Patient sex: M
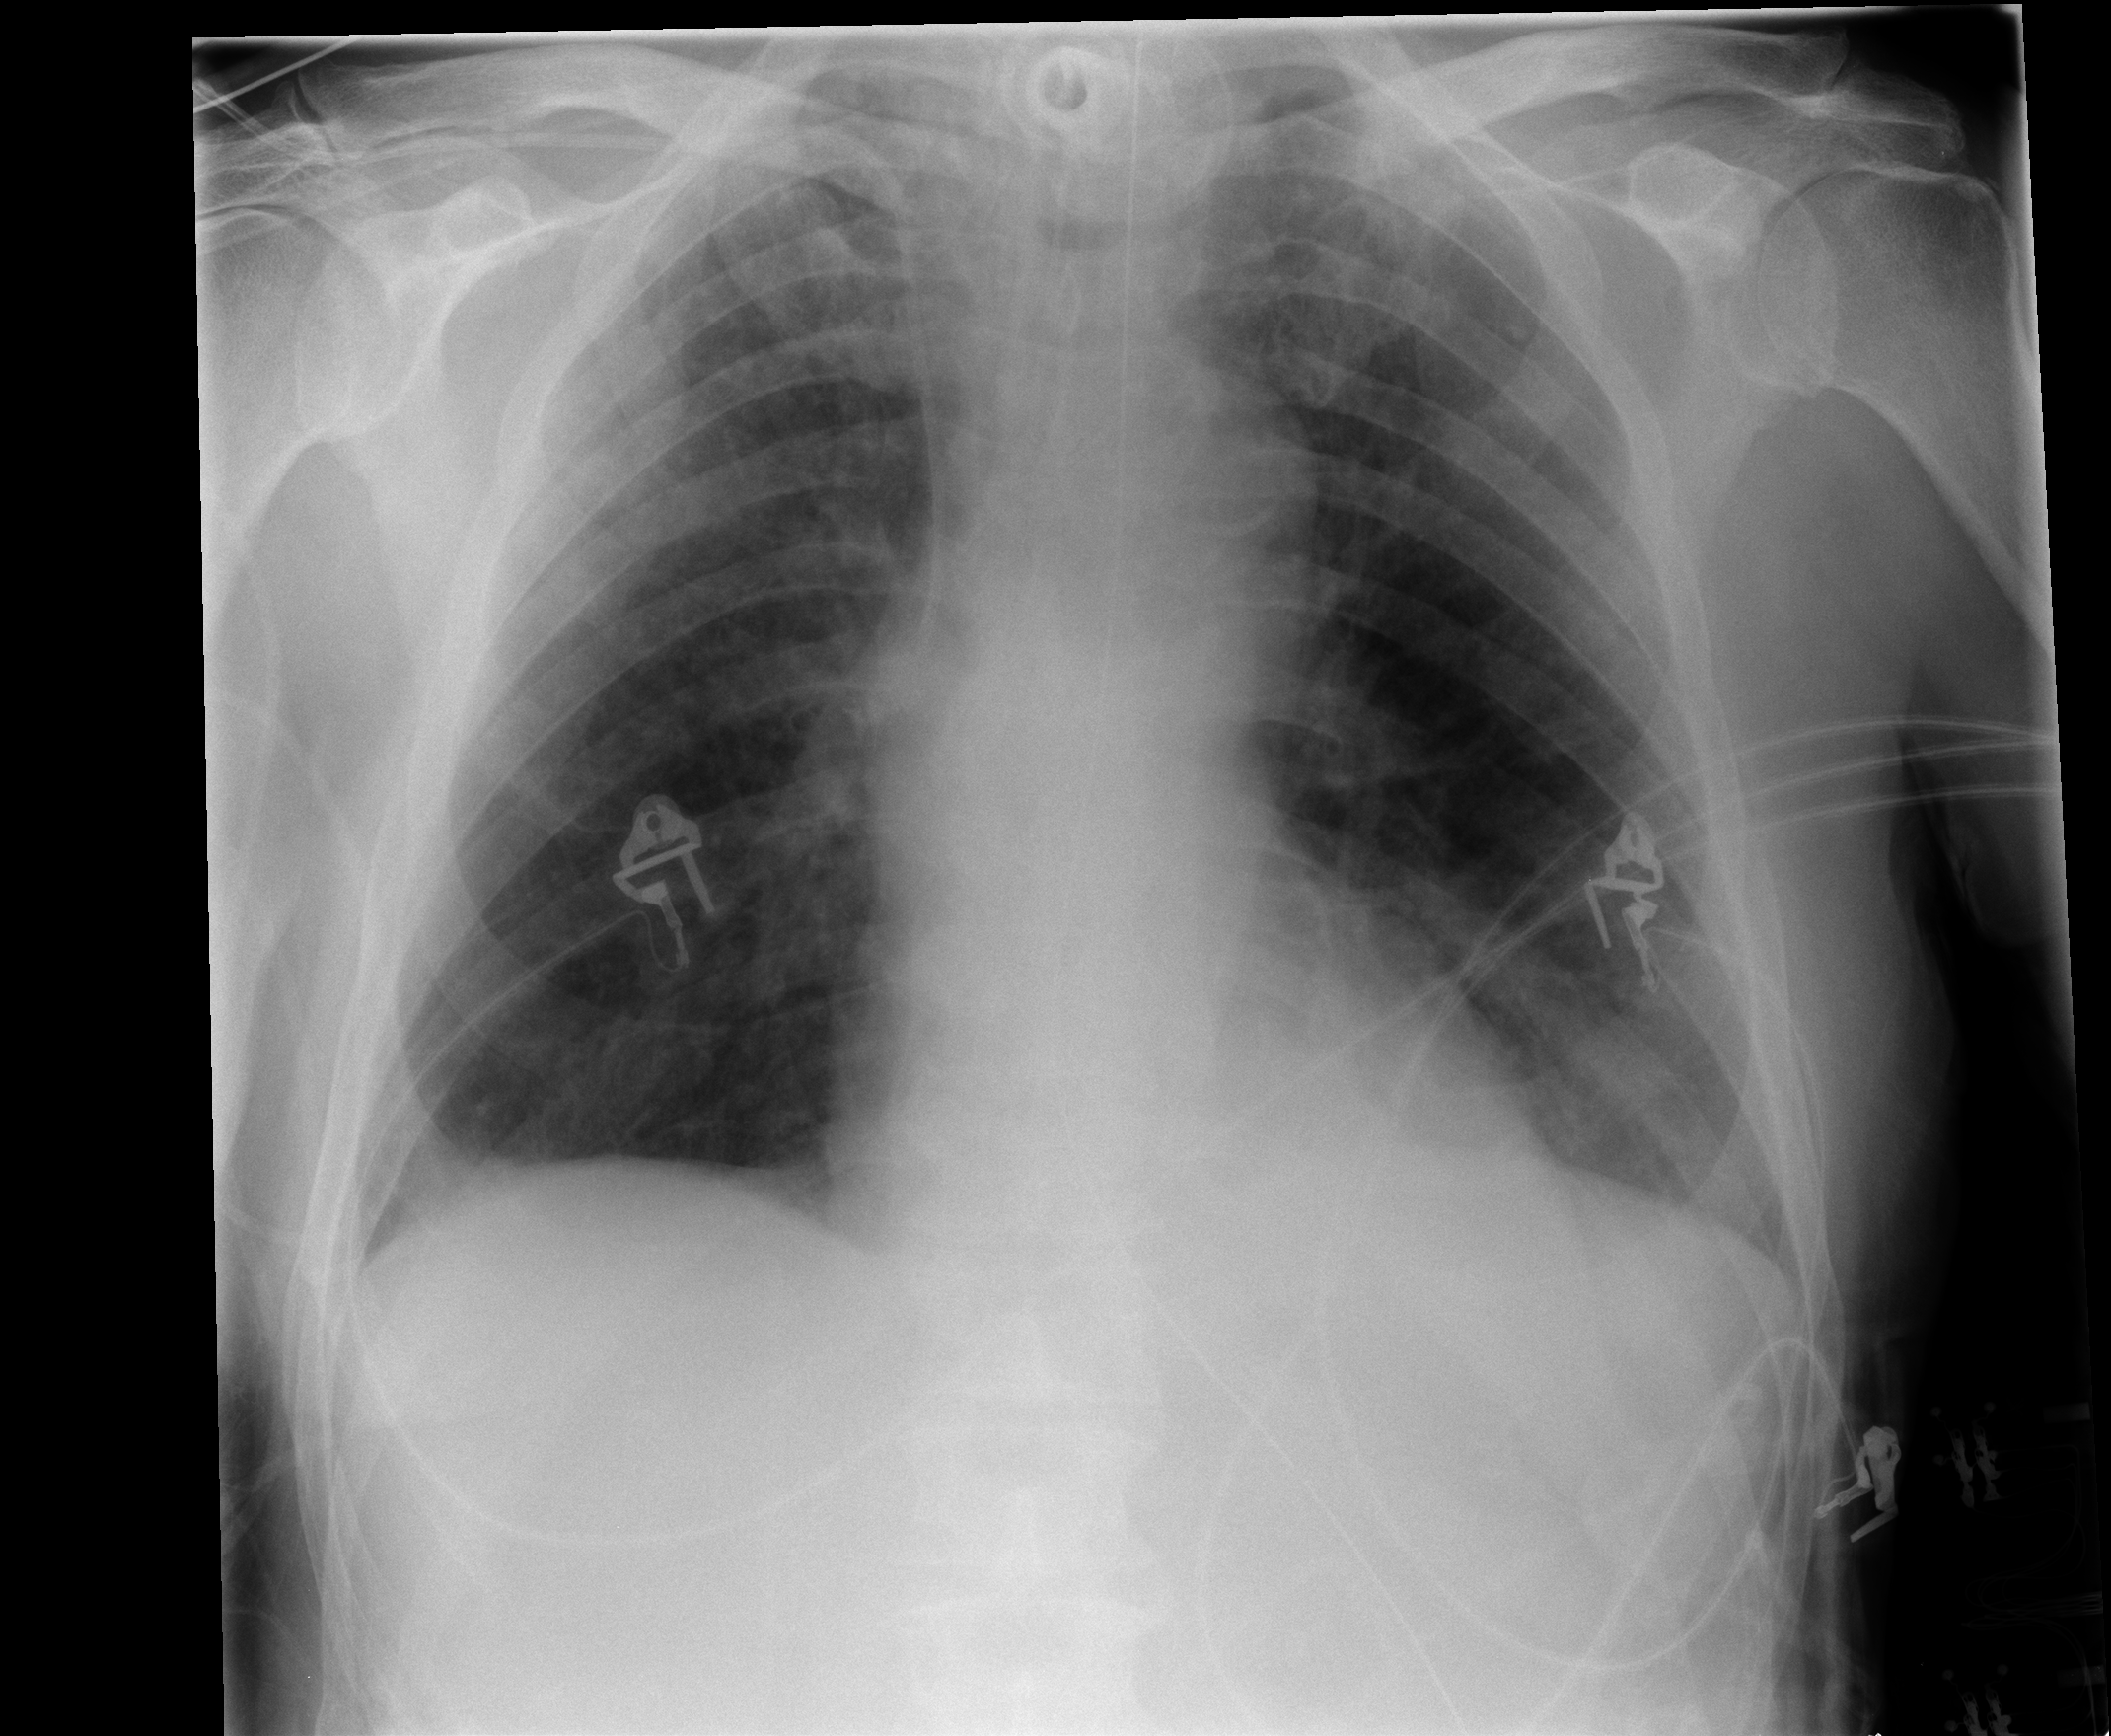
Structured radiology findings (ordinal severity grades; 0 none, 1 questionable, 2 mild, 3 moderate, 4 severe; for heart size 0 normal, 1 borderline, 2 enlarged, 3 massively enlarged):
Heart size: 1
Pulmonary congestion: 2
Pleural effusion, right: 1
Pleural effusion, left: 1
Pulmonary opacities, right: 2
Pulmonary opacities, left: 0
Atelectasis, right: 2
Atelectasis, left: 2